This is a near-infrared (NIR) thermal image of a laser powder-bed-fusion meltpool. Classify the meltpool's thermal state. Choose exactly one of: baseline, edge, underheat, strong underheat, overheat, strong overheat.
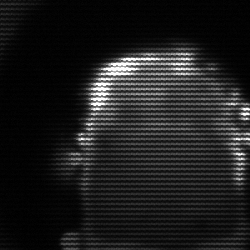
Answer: baseline